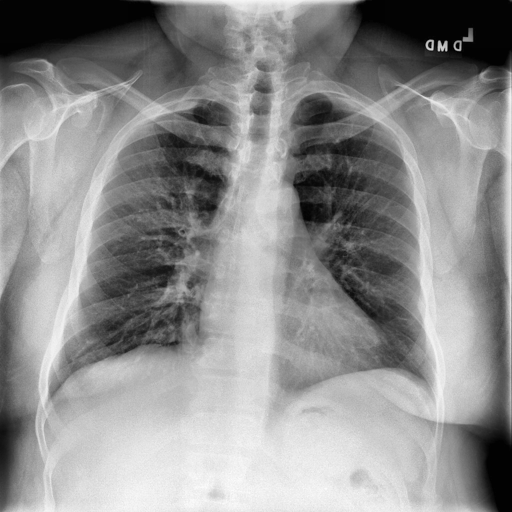
Finding: NORMAL